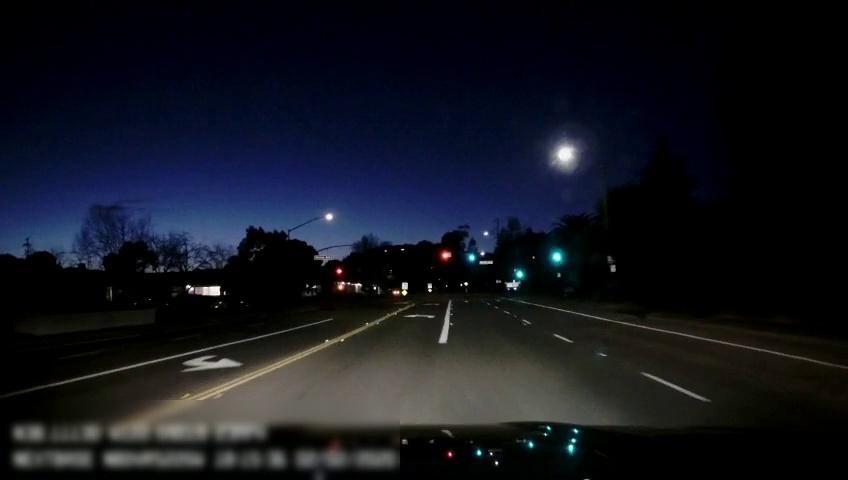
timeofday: Night
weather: Other
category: Drivable Space
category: Drivable Space
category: Lanes | Alternate Lane
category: Lanes | Current Lane
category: Lanes | Current Lane
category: Lanes | Opposite Lane
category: Lanes | Opposite Lane
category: Lanes | Opposite Lane